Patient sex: M
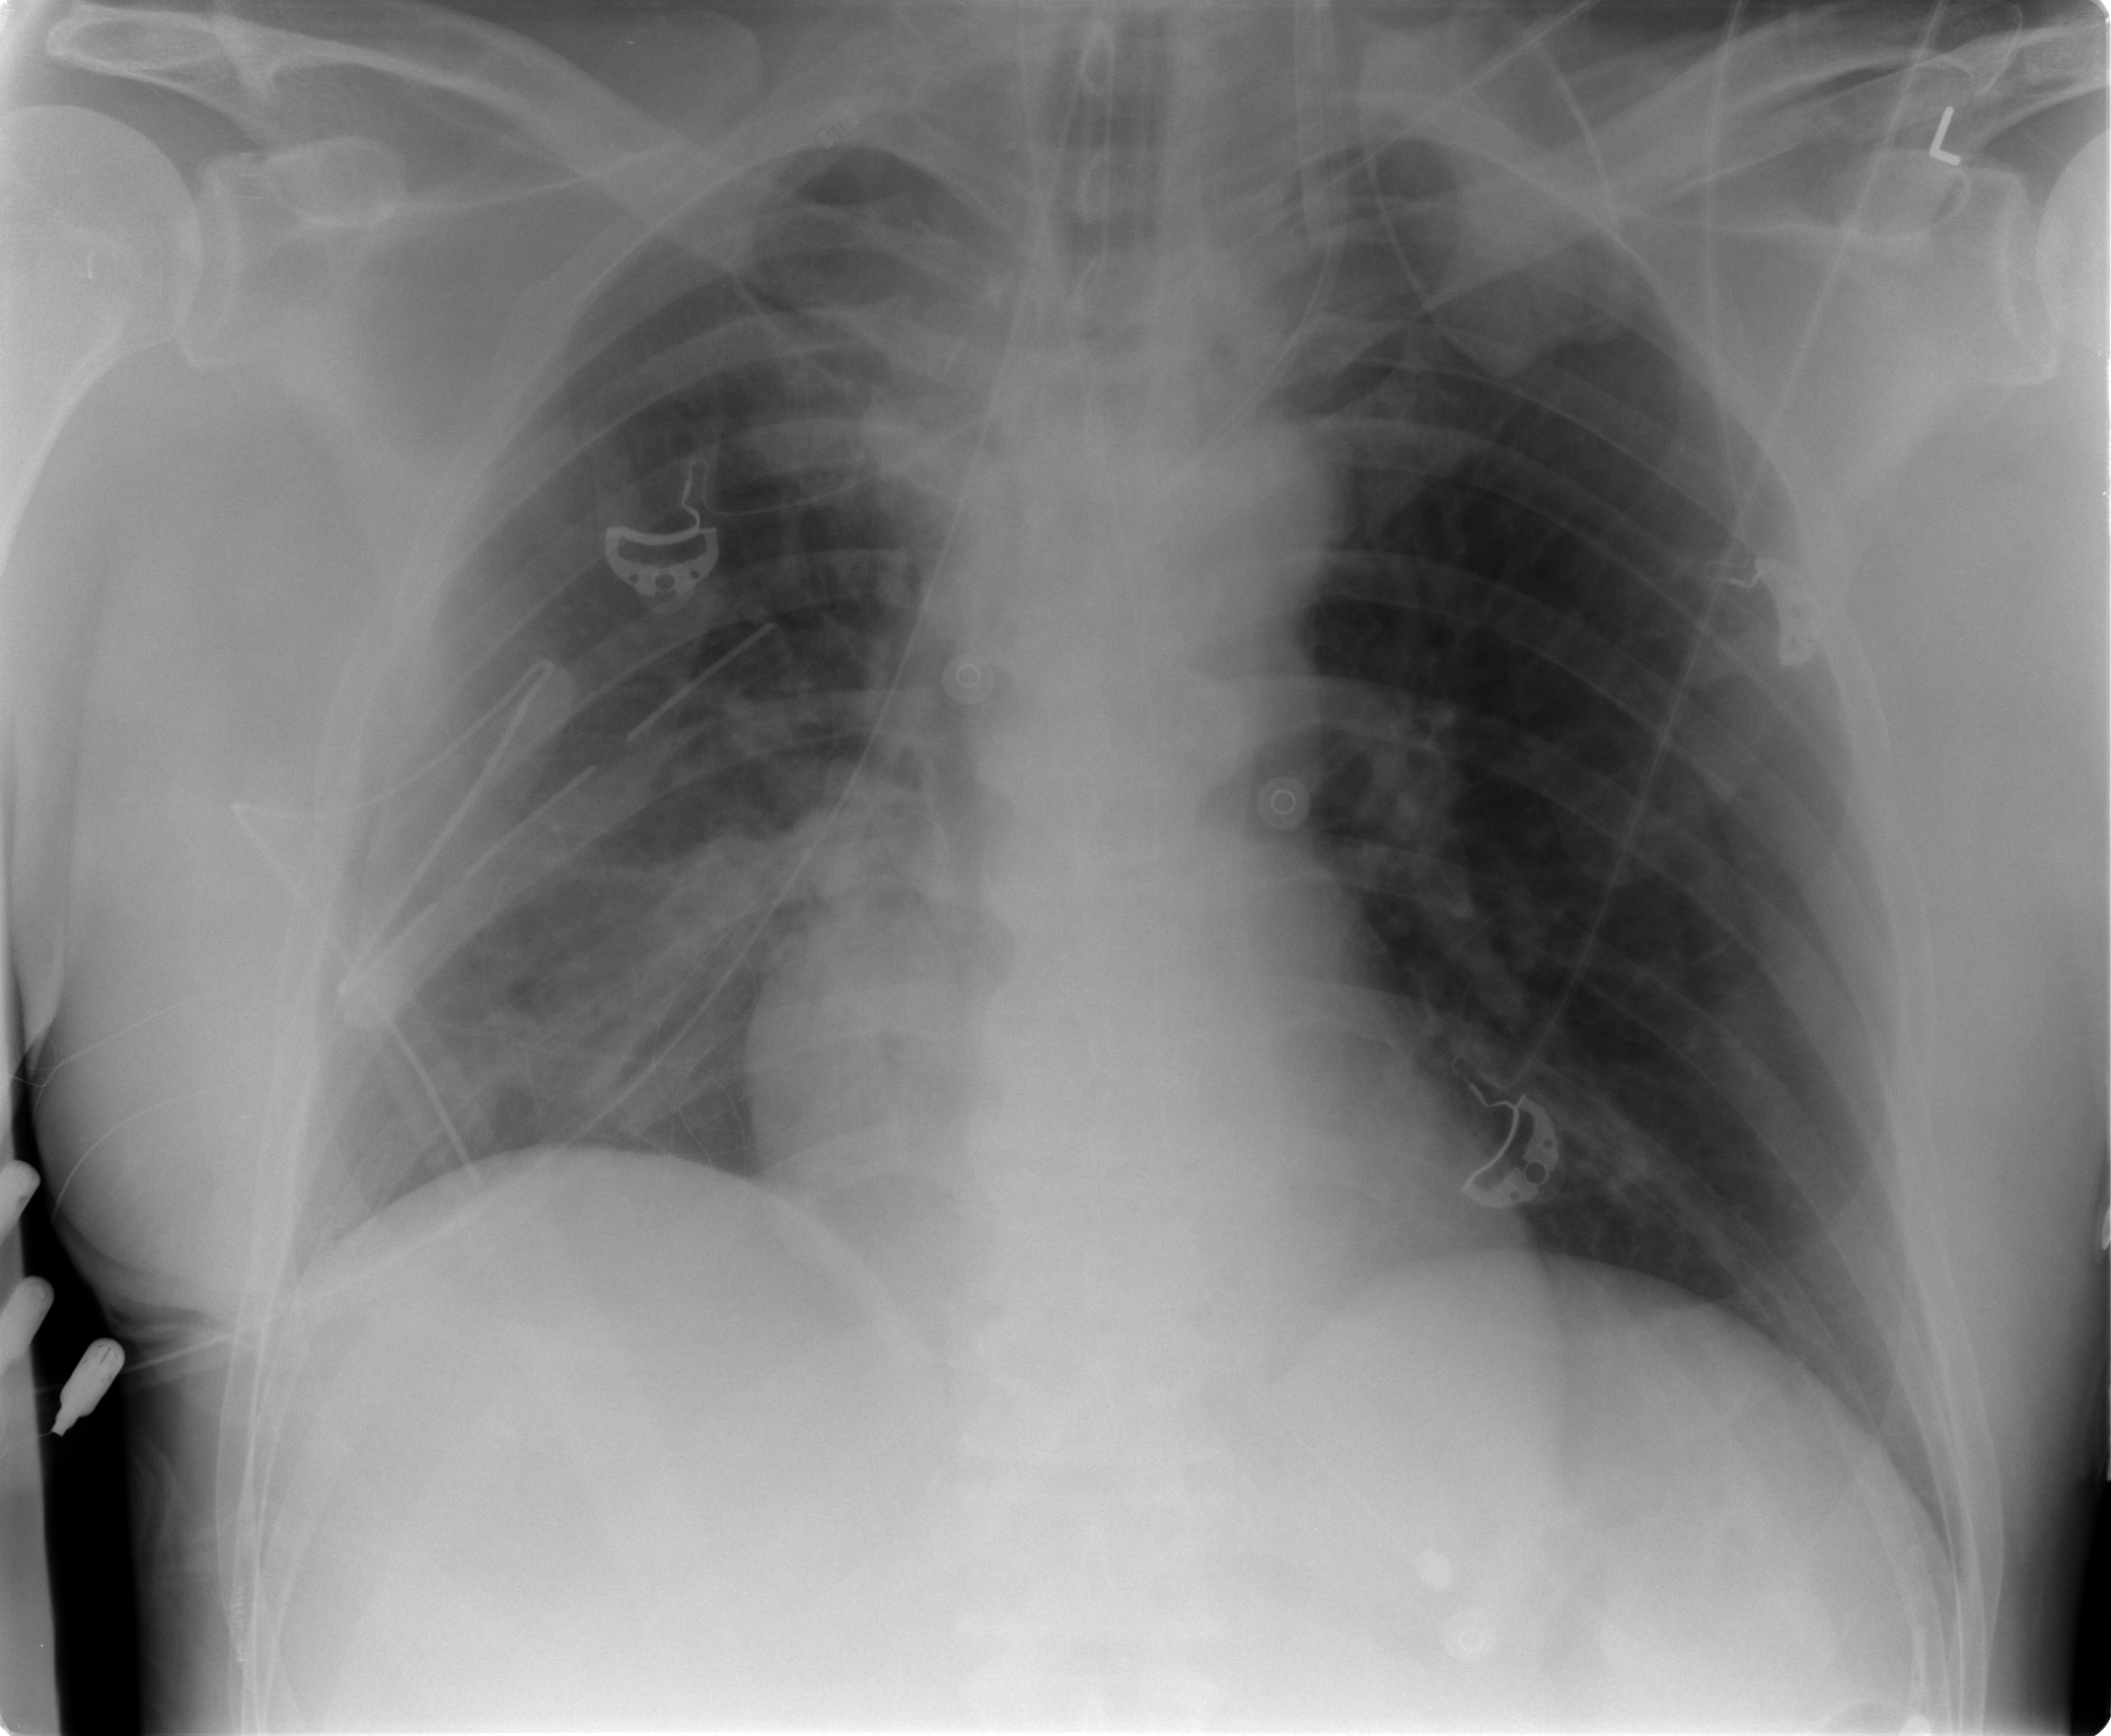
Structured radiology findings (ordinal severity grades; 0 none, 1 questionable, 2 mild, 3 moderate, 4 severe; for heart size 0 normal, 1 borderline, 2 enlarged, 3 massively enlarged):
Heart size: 0
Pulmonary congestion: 0
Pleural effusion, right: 1
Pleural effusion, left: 0
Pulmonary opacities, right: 0
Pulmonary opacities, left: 0
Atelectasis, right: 2
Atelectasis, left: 0